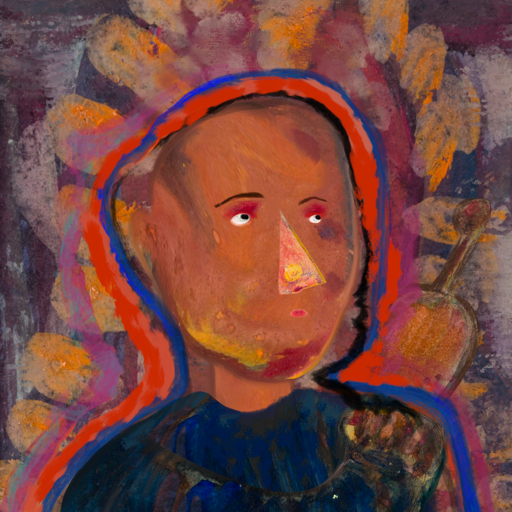
Background: Doll, Head And Neck Side: Mother_And_Son_Son, Face Side: Irani, Bust: Pipe, Hair Side: Experience, Head Accessory: Blank, Second Necklace: Blank, Necklace: Blank, Baby: Blank